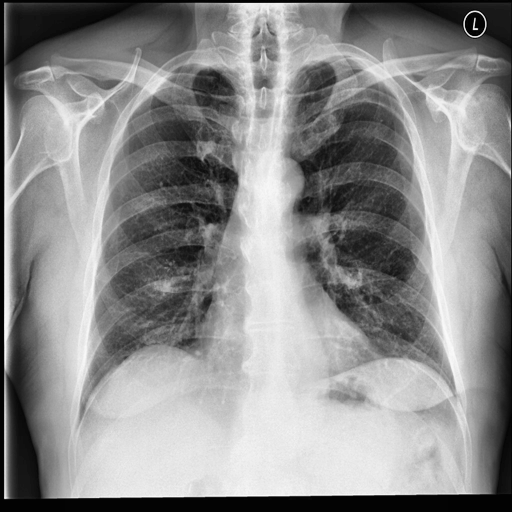
Finding: NORMAL